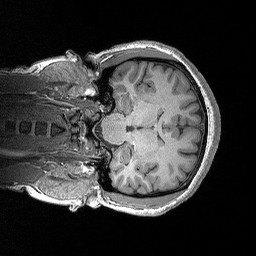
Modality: T1w
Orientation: coronal
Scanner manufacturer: siemens
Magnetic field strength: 3 T
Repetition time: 2.3 s
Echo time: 0.00298 s